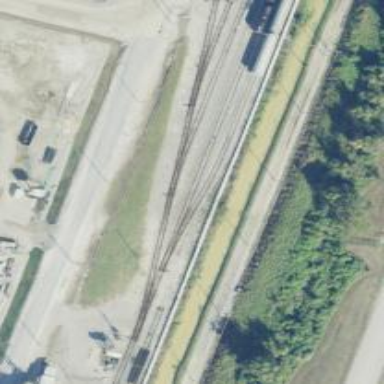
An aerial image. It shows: Rail spur service.